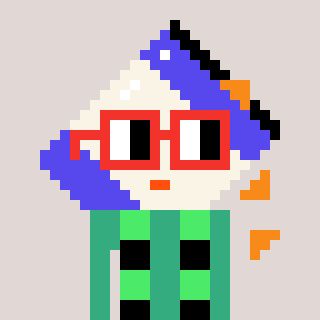
a pixel art character with square red glasses, a chips-shaped head and a teal-colored body on a warm background